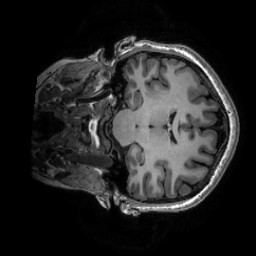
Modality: T1w
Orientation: coronal
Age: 30
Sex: female
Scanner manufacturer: ge
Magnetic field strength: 3 T
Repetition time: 0.0073 s
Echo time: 0.003 s